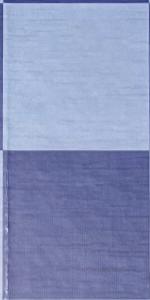
Label: Empty